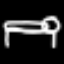
Label: bed